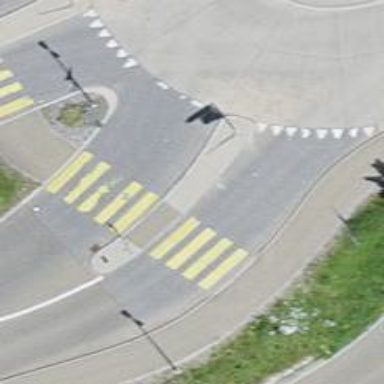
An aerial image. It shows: Marked road crossing with island and clear markings.